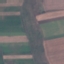
Land use / land cover class: AnnualCrop